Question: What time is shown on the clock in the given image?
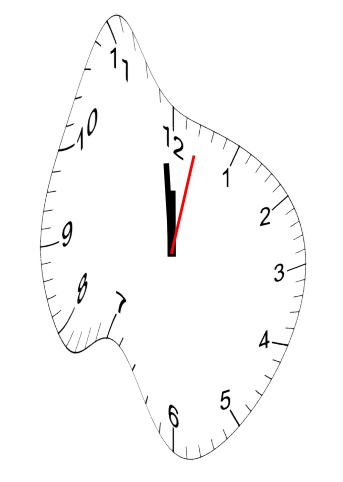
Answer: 11:59:02